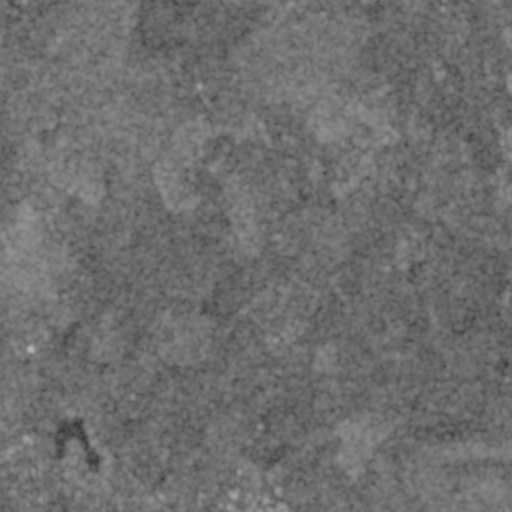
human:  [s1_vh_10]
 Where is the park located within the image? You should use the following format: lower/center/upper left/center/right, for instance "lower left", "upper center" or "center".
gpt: The park is located in the lower left of the image.
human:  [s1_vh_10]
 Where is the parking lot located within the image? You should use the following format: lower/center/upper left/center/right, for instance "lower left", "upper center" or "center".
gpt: The parking lot is located in the lower left of the image.
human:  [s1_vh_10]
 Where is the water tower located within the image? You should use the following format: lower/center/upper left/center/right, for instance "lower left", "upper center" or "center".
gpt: The water tower is located in the lower left of the image.
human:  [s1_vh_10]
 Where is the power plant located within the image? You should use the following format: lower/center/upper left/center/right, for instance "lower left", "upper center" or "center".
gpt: There is no power plant in the image.

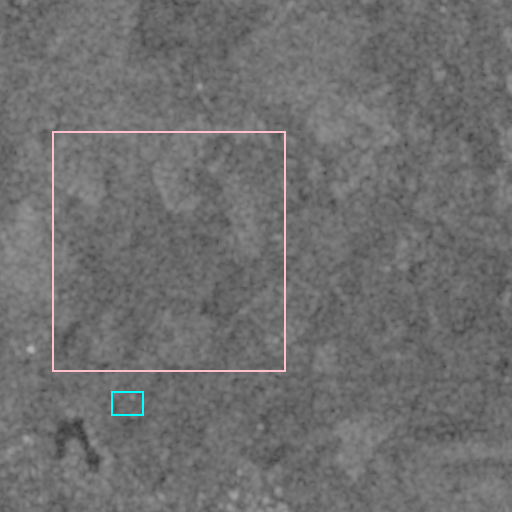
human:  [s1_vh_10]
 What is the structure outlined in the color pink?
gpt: The structure outlined in pink is a crop field.
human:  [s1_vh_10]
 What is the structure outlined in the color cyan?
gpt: The structure outlined in cyan is a park.
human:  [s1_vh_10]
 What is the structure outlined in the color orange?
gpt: There is no orange outline.